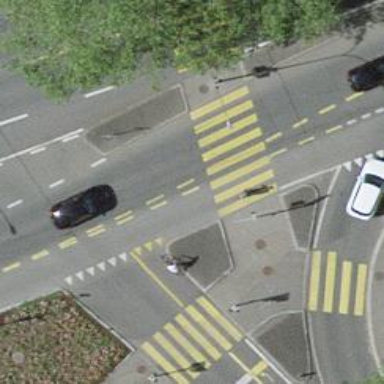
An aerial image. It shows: Crossing with traffic signals.